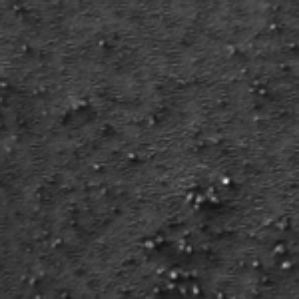
Label: frost